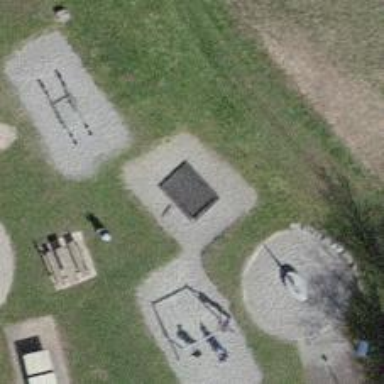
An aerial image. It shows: Playground featuring trampoline.